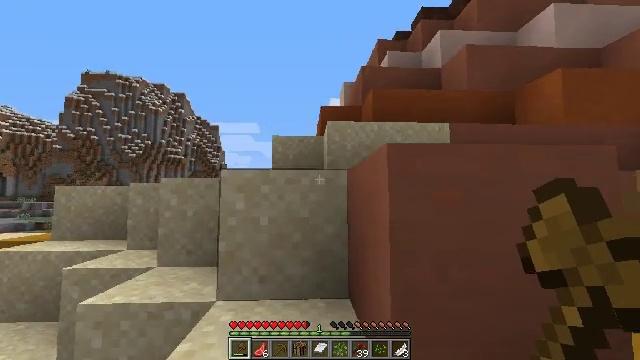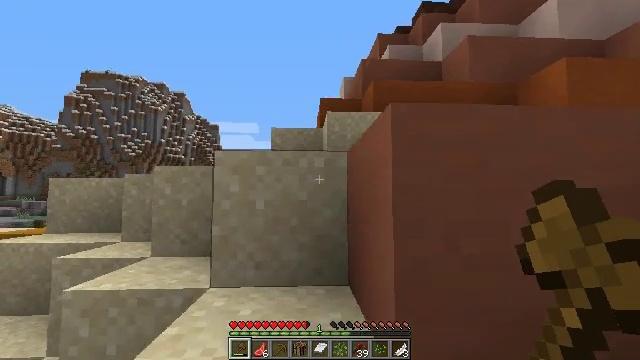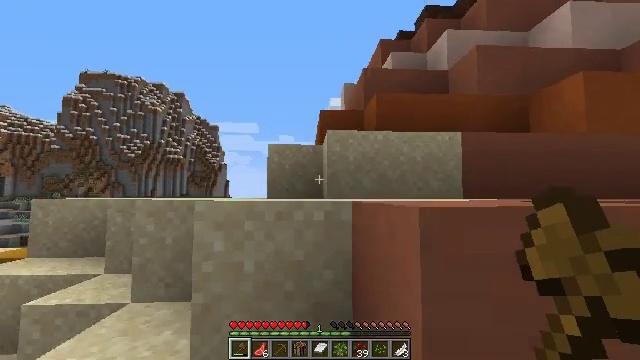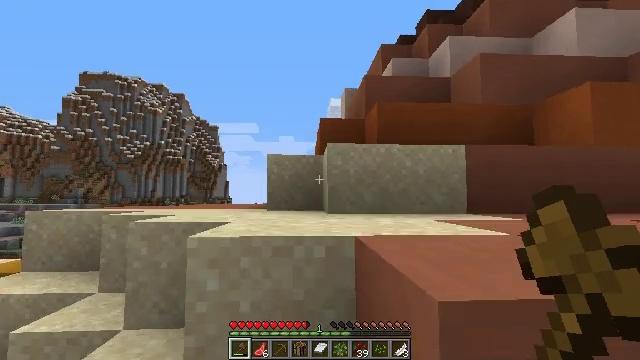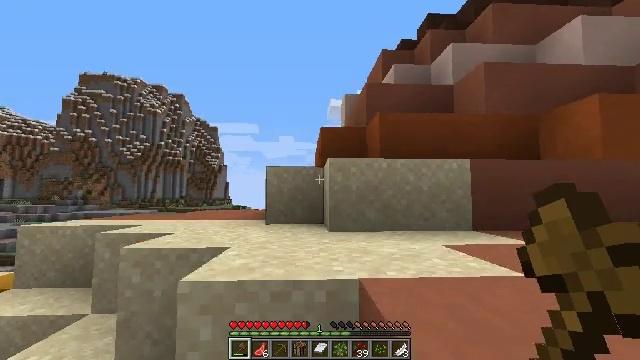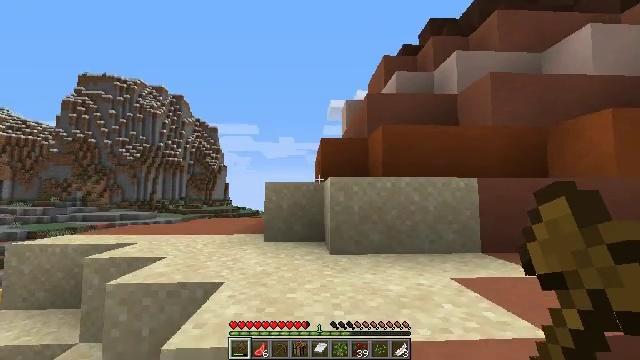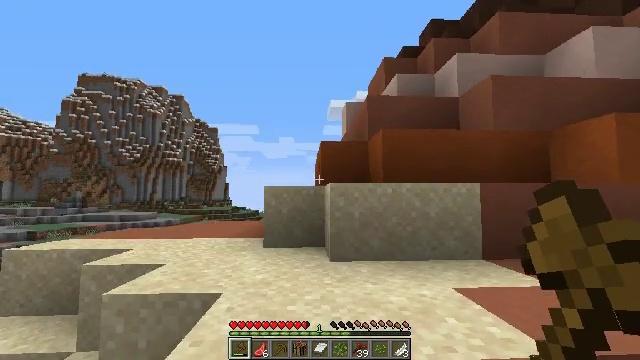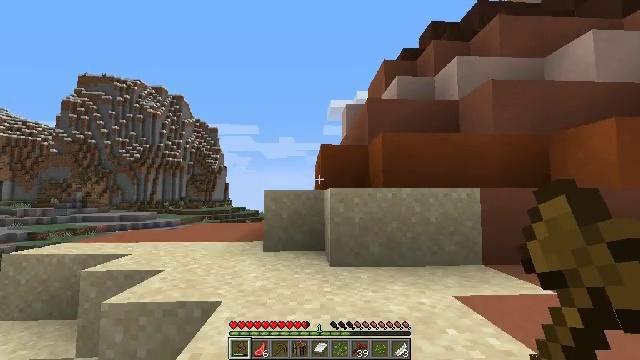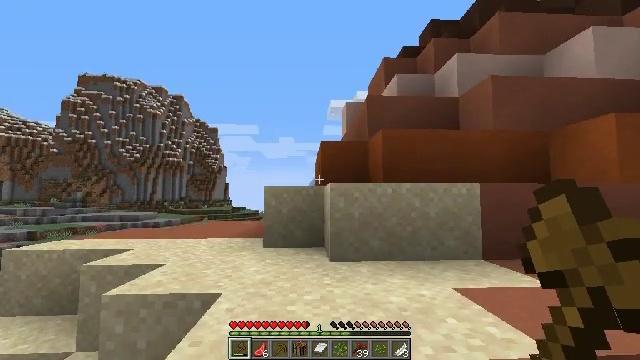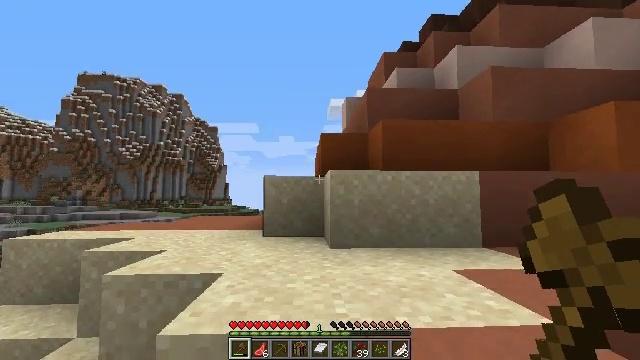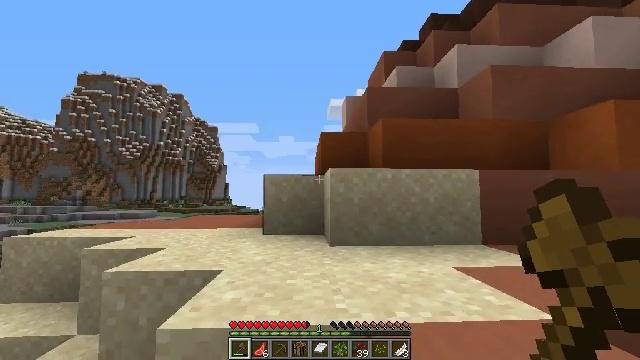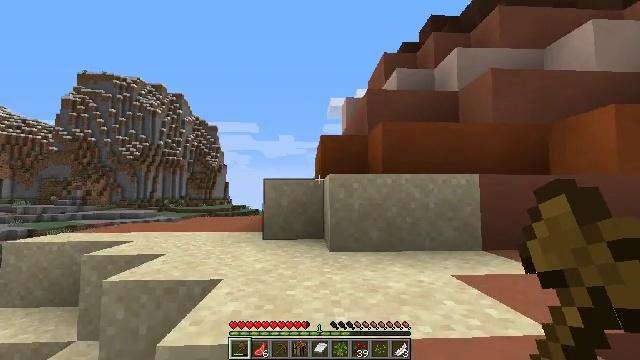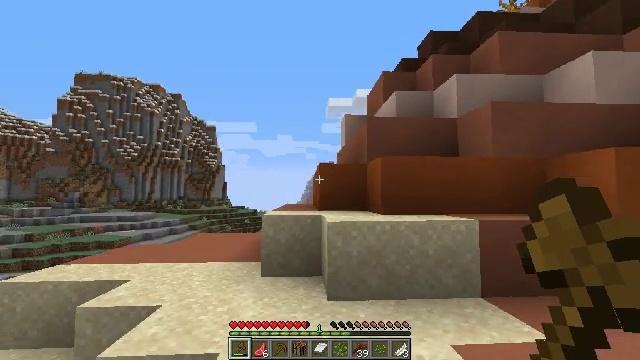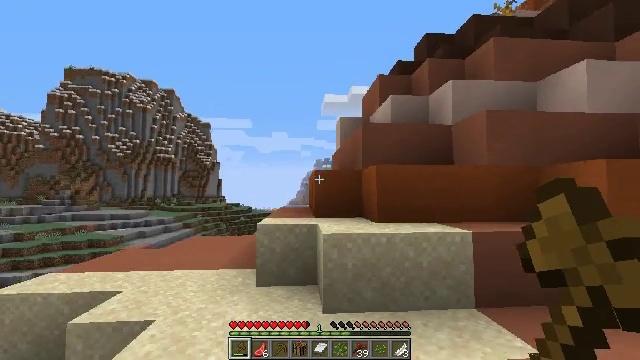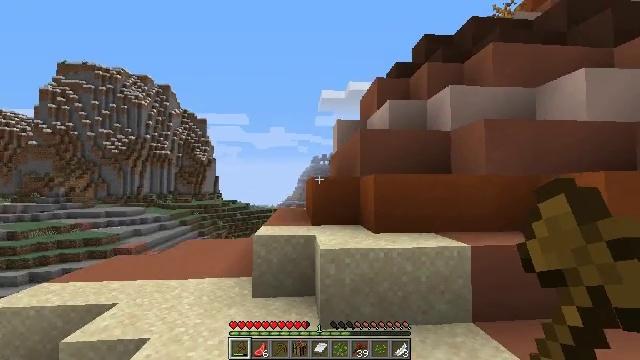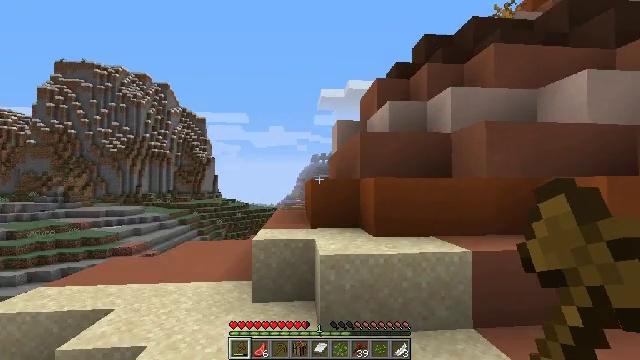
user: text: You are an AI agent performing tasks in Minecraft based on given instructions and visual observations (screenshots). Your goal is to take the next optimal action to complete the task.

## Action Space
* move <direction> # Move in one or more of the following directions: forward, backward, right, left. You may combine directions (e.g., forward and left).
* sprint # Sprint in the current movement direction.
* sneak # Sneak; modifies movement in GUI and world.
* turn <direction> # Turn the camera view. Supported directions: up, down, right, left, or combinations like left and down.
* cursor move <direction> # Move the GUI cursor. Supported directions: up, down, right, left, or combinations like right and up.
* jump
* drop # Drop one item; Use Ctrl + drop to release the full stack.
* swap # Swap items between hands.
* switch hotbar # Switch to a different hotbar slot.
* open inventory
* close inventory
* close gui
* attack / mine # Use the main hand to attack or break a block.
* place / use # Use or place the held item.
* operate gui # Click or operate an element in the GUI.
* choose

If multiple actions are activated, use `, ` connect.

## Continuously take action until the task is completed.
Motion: motion action
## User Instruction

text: Break the red sand block.
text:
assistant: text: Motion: move forward, jump
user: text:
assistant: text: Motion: move forward, jump
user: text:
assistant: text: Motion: move forward, jump
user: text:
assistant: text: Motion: move forward, jump
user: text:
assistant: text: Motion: move forward
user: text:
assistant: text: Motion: move forward
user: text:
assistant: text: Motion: move forward
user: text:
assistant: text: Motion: move forward
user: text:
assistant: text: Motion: move forward
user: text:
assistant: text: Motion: move forward, jump
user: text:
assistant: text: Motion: move forward, jump
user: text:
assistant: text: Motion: move forward, jump
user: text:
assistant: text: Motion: move forward, turn right, jump
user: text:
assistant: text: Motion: move forward
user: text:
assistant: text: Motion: move forward
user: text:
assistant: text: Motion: move forward and move right
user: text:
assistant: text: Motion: move forward and move right
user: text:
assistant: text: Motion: move forward and move right
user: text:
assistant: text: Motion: move forward
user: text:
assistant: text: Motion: move forward
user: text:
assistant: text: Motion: move forward
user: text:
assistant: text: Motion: move forward
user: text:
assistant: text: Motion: move forward
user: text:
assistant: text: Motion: move forward
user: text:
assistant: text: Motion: move forward
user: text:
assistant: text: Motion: move forward
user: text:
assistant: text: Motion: move forward
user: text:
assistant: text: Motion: move forward, jump
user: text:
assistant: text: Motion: move forward, jump
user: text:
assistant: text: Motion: move forward, jump